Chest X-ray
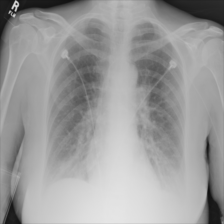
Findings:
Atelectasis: negative
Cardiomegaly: negative
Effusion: positive
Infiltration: negative
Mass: negative
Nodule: negative
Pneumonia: negative
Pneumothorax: negative
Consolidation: negative
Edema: positive
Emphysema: negative
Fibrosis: negative
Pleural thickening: negative
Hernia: negative